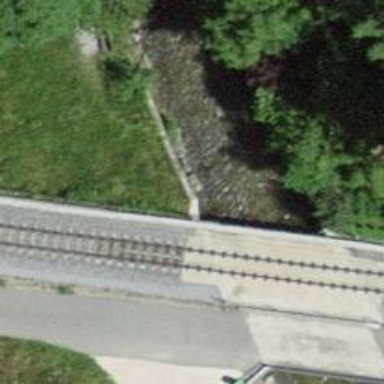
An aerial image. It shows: Narrow-gauge railway bridge with electrified contact line for single track.